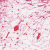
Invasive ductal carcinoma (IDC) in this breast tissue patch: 0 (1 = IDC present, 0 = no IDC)